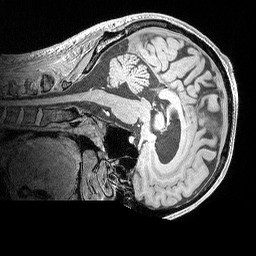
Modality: MP2RAGE
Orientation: sagittal
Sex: male
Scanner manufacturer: siemens
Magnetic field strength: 3 T
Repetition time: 5 s
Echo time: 0.00292 s